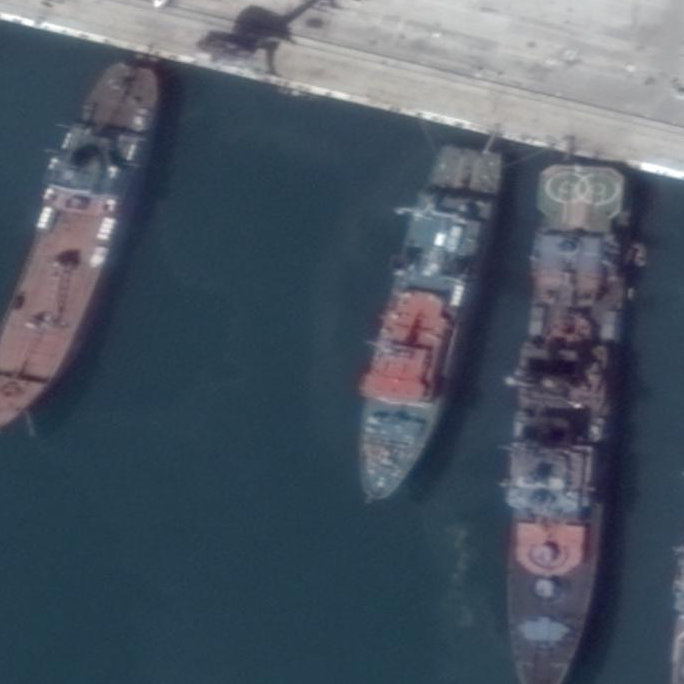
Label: civil